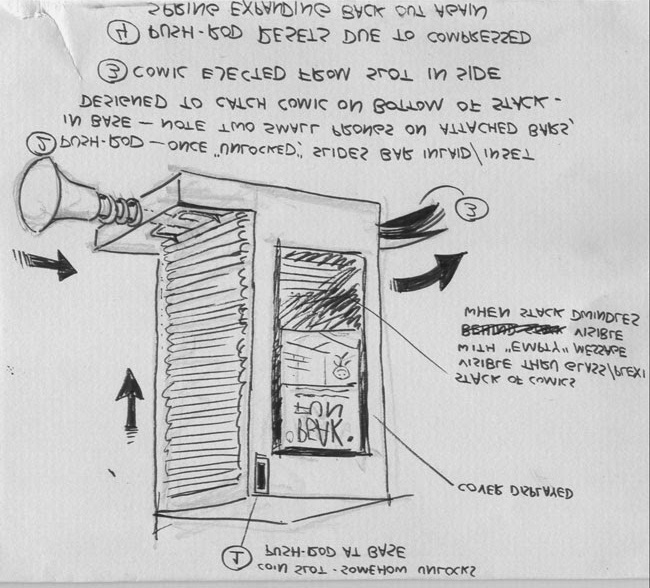
Label: vending machine